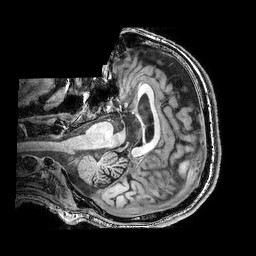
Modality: T1w
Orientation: axial
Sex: male
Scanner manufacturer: philips
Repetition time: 0.008203 s
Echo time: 0.00379 s